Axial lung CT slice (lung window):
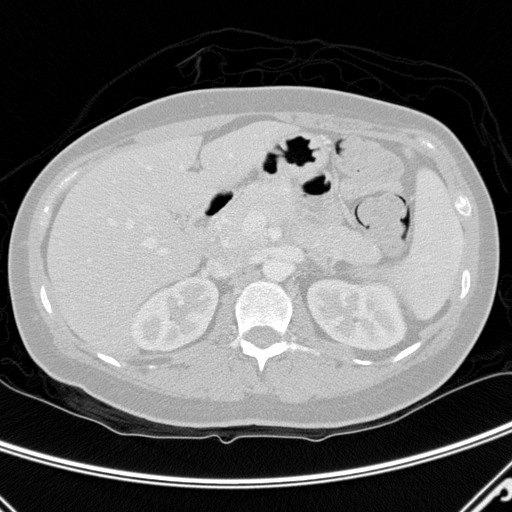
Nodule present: no